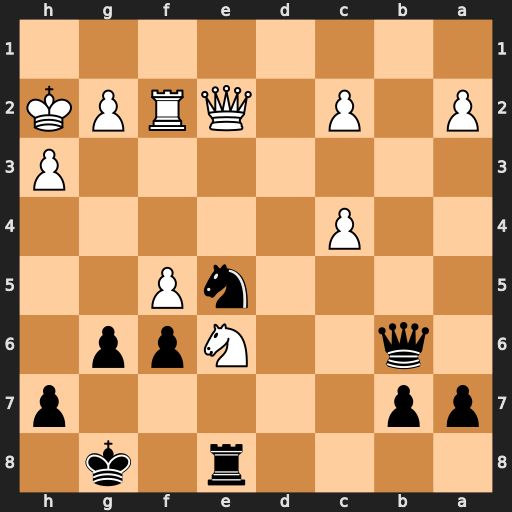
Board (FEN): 4r1k1/pp5p/1q2Npp1/4nP2/2P5/7P/P1P1QRPK/8
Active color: b
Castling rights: -
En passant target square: -
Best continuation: gxf5 Nf4 Ng4+ hxg4 Rxe2